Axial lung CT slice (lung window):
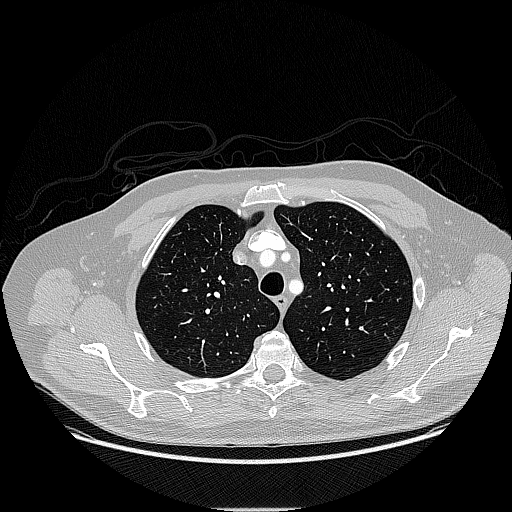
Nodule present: no